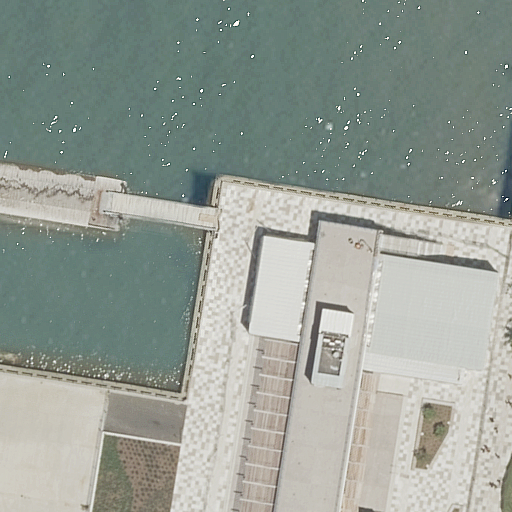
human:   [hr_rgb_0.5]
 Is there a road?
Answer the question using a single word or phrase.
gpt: yes

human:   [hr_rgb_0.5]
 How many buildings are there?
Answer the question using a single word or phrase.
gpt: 1

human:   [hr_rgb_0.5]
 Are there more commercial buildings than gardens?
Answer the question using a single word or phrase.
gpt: no

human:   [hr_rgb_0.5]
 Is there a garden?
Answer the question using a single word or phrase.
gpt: yes

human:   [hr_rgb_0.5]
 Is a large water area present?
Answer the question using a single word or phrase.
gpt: yes

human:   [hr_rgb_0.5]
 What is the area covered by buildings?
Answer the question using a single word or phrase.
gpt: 140m2

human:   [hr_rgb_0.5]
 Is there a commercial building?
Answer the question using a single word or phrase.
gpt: no

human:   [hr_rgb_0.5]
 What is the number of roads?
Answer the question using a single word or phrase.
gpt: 6

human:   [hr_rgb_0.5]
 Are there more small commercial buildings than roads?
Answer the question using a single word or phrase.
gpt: no

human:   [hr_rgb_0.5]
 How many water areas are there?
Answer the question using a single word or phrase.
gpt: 1

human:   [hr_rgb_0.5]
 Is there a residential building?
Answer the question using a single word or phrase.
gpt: yes

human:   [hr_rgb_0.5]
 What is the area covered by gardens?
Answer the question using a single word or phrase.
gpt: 1m2

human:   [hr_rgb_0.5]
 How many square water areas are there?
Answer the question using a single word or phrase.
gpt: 0

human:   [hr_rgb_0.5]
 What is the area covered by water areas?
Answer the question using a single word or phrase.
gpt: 5104m2

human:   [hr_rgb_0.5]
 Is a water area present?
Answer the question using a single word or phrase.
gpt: yes

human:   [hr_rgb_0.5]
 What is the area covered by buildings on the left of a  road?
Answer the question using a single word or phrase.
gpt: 140m2

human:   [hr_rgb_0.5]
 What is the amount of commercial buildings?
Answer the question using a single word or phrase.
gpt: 0

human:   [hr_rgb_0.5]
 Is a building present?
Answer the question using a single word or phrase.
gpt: yes

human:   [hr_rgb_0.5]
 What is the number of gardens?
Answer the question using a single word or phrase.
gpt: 1

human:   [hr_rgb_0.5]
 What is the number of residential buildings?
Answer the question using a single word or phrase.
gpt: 1

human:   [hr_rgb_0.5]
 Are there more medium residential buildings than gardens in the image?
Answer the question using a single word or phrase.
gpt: no

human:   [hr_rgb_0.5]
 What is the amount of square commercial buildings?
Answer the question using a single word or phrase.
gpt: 0

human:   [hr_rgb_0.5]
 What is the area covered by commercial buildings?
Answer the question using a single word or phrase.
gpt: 0m2

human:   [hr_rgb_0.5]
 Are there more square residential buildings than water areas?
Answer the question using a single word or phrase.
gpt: no

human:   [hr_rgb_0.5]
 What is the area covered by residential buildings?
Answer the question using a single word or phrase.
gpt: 140m2

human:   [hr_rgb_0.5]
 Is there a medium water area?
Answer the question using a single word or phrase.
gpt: no

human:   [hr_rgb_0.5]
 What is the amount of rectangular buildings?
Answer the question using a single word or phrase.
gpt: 1

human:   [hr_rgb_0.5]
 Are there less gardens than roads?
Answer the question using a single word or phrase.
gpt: yes

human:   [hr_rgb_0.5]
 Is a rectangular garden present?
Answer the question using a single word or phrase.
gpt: yes

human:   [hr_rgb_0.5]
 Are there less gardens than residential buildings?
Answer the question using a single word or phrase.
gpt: no

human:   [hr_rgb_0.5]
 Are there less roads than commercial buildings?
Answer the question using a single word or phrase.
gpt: no

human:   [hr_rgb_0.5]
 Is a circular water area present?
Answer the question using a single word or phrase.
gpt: no

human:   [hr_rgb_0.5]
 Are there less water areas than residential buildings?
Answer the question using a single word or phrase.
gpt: no

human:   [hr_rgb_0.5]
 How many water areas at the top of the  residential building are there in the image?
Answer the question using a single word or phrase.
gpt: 1

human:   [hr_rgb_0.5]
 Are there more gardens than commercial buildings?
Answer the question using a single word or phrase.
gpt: yes

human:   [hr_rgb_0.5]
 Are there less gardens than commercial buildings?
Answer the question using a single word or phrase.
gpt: no

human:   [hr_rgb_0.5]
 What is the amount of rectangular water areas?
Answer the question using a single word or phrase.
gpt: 0

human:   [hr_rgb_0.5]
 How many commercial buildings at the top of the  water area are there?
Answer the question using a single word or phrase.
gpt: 0

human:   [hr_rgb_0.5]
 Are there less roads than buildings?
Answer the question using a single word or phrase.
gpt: no

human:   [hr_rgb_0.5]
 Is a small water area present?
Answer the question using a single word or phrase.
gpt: no

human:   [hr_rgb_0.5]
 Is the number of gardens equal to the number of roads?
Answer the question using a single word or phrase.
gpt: no

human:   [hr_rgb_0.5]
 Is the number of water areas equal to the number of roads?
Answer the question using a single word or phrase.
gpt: no

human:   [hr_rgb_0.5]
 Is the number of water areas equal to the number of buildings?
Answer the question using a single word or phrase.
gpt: yes

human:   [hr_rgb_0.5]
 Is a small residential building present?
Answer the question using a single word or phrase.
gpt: no

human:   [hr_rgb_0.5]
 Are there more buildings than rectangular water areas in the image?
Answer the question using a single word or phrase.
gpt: yes

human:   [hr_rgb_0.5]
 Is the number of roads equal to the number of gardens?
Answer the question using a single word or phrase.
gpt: no

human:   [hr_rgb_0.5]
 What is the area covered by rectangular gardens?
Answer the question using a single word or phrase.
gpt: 1m2

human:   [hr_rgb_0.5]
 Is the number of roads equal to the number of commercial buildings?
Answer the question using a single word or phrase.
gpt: no

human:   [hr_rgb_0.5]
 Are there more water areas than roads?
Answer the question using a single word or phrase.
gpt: no

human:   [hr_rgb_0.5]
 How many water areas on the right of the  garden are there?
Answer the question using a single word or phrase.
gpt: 0

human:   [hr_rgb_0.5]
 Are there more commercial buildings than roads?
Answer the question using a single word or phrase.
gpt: no

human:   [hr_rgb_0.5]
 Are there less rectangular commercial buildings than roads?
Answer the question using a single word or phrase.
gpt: yes

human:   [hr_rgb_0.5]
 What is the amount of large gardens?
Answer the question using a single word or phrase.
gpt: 0

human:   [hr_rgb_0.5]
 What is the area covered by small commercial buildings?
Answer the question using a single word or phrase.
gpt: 0m2

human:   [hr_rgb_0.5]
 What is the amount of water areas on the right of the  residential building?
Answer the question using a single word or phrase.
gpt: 0

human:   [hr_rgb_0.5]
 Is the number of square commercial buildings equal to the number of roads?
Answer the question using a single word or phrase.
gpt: no

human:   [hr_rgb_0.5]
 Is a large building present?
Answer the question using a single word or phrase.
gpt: no

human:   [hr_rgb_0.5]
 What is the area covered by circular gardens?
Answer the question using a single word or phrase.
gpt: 0m2

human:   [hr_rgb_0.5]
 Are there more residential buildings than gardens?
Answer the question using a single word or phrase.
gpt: no

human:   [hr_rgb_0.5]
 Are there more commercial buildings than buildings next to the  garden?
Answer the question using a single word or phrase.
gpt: no

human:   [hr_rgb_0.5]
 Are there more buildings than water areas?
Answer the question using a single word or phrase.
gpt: no

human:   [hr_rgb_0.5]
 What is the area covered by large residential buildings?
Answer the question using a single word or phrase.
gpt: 0m2

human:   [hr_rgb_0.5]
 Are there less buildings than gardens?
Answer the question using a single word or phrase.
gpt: no

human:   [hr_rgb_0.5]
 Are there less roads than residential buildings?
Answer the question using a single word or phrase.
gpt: no